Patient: sex M, age 52
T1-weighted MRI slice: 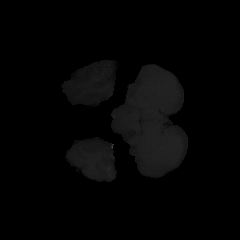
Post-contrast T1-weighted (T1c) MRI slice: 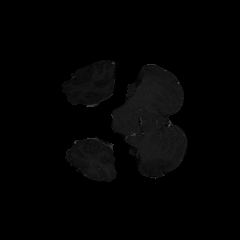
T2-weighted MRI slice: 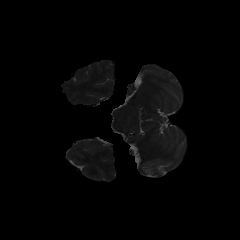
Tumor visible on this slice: no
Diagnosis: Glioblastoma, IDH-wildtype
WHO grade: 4